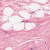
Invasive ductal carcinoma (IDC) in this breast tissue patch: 0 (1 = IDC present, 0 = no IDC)